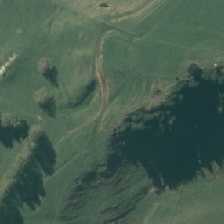
Land cover: high_producing_grassland